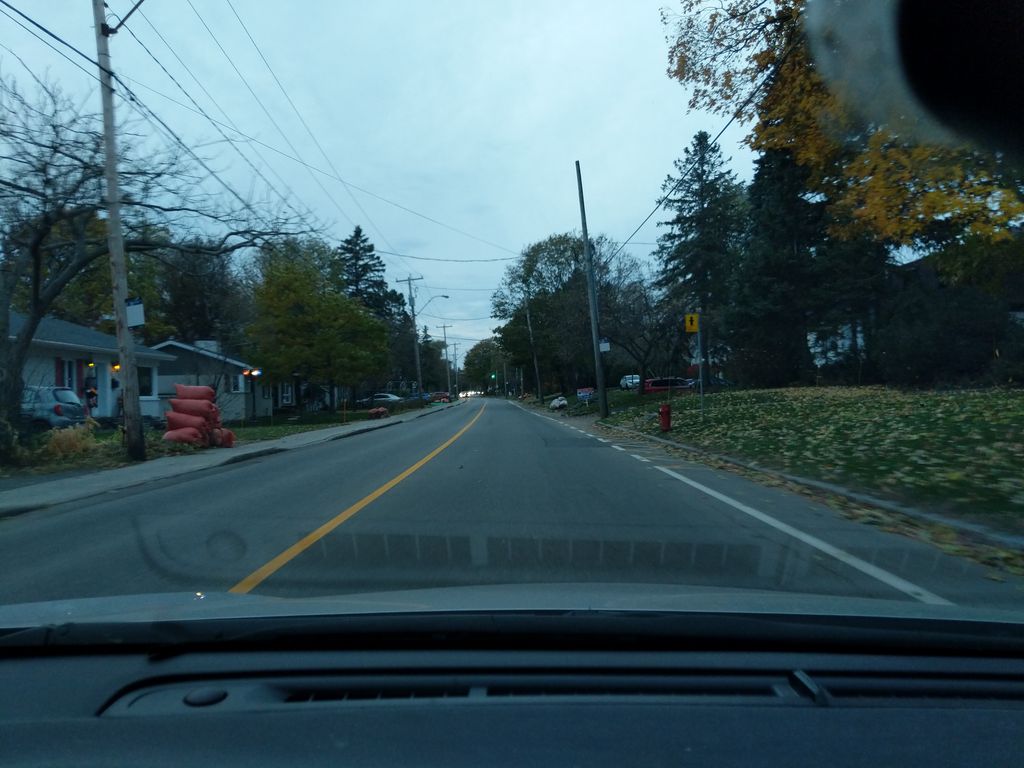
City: quebec_city